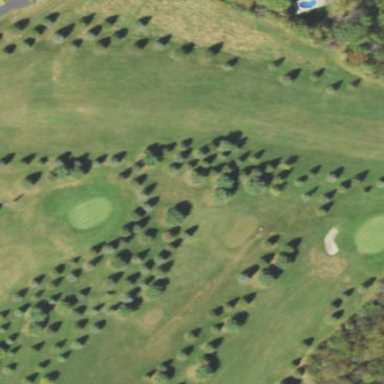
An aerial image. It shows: Rough area in golf course.